Brain MRI, t2w sequence, axial 2D slice.
Patient: age 29, sex F, weight 95 kg, height 1.95 m
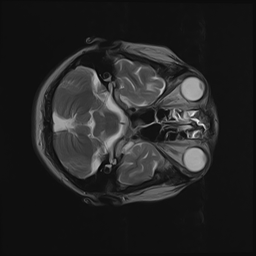